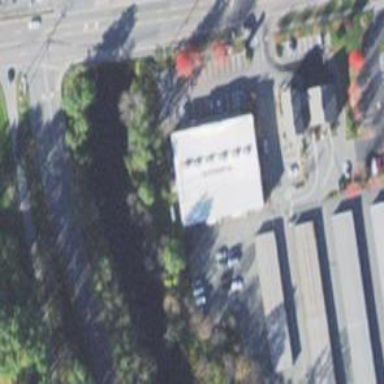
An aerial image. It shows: Veterinary facility.